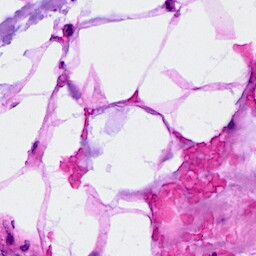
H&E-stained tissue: Breast